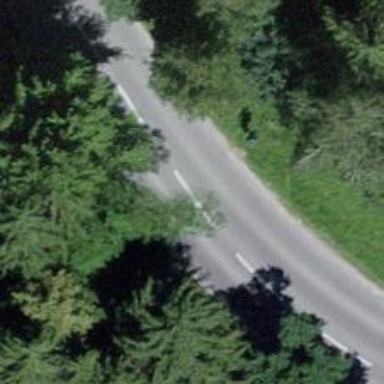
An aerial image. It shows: Tertiary road with asphalt surface.